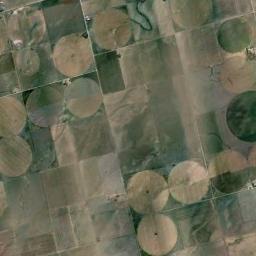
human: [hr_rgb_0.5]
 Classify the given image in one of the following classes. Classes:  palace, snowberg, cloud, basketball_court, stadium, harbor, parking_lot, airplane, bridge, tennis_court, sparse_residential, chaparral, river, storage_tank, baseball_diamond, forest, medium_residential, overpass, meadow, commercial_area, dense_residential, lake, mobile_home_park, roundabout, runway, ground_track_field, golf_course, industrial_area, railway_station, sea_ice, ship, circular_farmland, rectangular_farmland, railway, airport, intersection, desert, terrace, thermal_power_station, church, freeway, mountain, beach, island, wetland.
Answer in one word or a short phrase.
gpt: circular_farmland